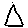
Label: triangle